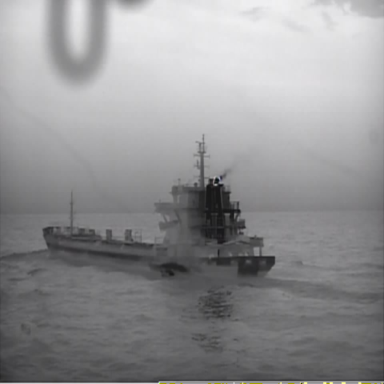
There is a liner in the infrared image.